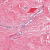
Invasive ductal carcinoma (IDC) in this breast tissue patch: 0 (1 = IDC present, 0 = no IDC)